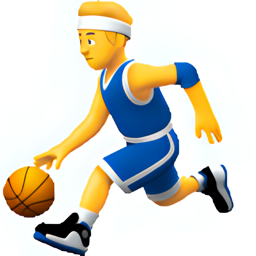
Name: man with ball
Emoji: ⛹️‍♂️
Group: People & Body
Sub-group: person-sport